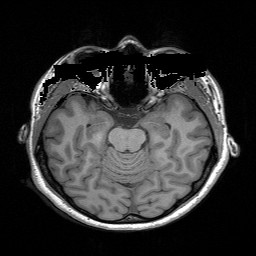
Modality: T1w
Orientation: coronal